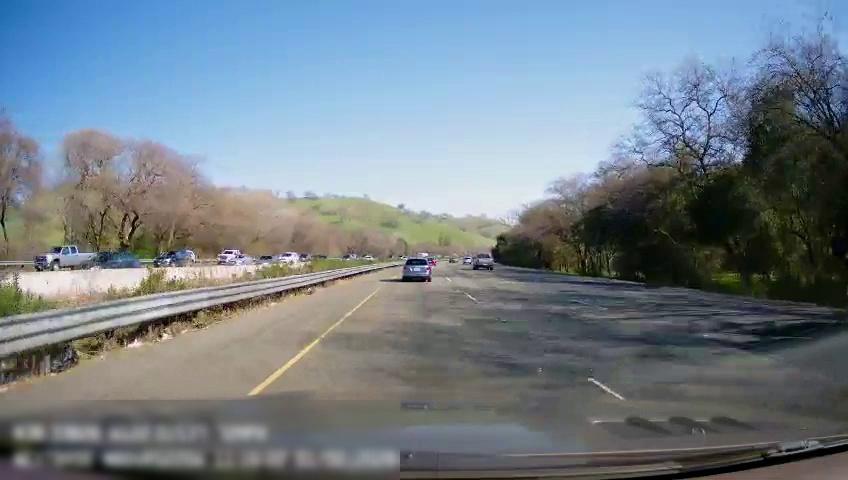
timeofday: Day
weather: Sunny
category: Drivable Space
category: Drivable Space
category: Vehicles | Truck
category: Vehicles | Car
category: Vehicles | Car
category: Vehicles | SUV
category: Vehicles | Truck
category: Vehicles | Car
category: Vehicles | Car
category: Vehicles | Car
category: Vehicles | Car
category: Vehicles | SUV
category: Vehicles | SUV
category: Vehicles | Truck
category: Vehicles | Truck
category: Vehicles | Car
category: Vehicles | SUV
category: Lanes | Current Lane
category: Lanes | Current Lane
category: Lanes | Alternate Lane